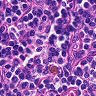
Metastatic tissue present: no